Question: I am having a requirement like want to have a cyclic gallery view shown as in the image.

Thanks in advance...!
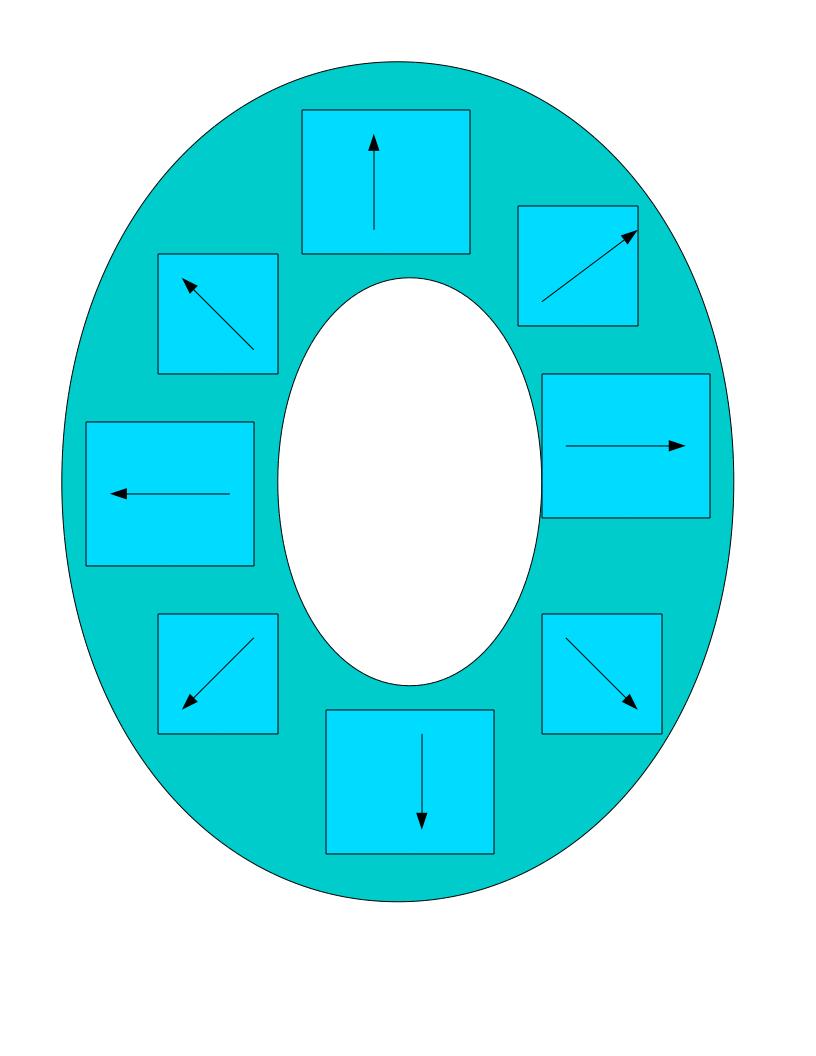
Answer: You can try with below code its not exactly what you want you have to modify some radians value and you are done
<URL>